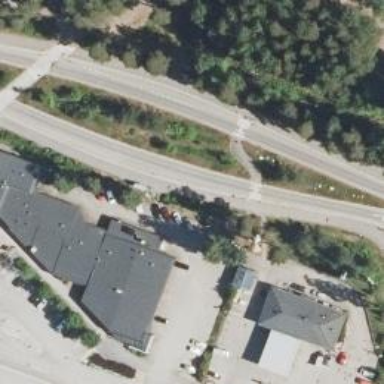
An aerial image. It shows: Cycleway.